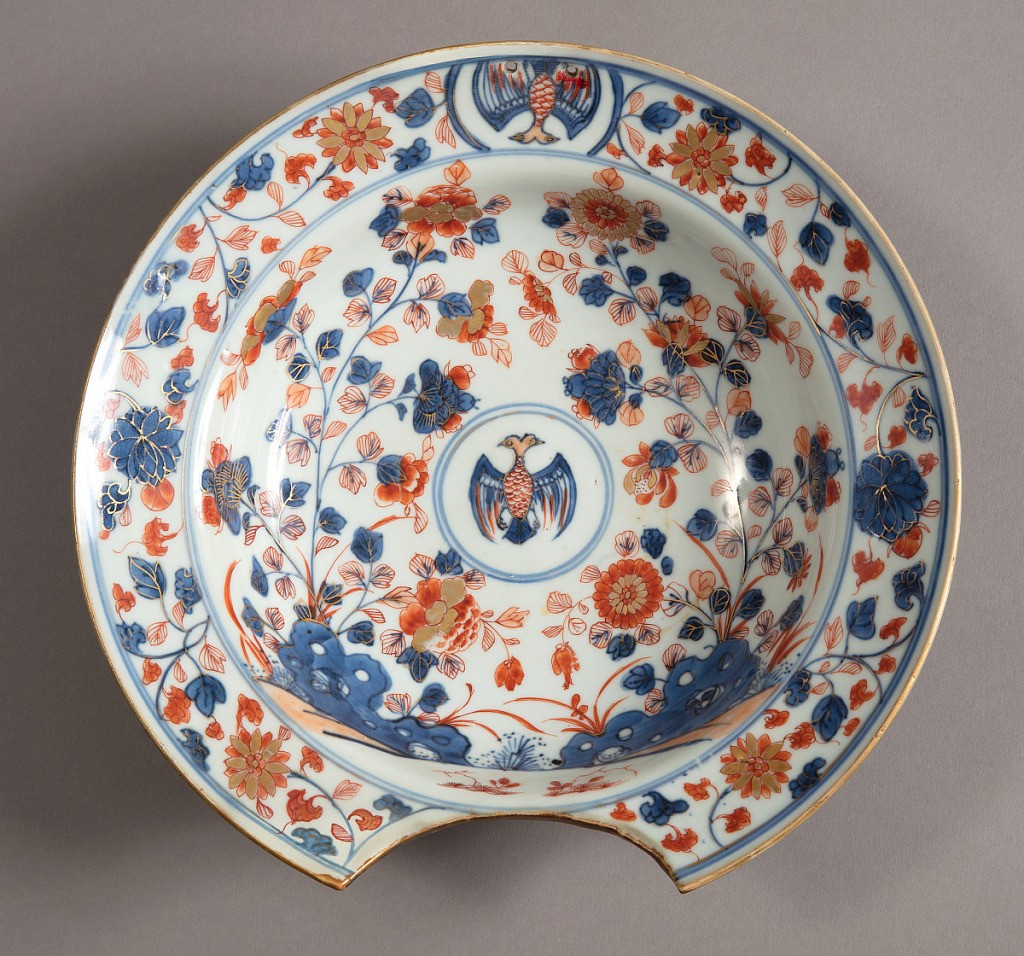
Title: Shaving Basin (for the Mexican Market)
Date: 1690–1700
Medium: porcelain, vitreous enamel, gold
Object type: basin
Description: Circular with a double-headed eagle motif